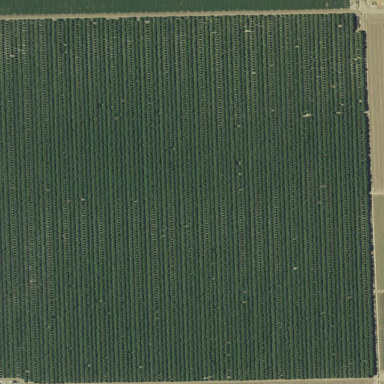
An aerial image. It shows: Almond orchard with rows of almond trees.